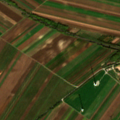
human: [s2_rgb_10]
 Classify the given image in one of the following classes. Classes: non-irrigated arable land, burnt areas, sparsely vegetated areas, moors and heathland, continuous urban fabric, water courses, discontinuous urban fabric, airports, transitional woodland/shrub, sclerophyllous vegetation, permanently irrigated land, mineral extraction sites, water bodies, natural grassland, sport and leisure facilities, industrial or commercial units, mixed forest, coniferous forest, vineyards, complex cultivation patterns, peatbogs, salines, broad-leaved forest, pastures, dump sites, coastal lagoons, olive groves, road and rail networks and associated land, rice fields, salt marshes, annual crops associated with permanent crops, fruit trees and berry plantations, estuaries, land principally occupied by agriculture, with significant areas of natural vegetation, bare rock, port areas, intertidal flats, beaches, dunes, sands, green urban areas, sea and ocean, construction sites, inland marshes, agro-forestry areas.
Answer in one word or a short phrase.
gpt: non-irrigated arable land, vineyards